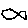
Label: fish